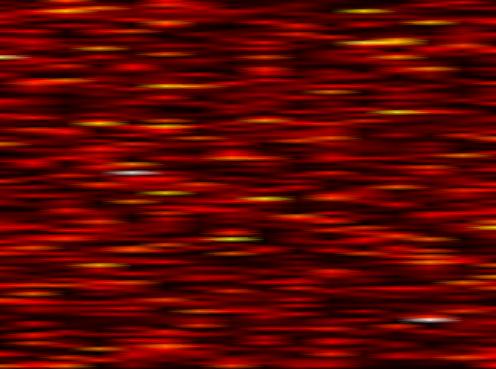
Label: FBMC